Question: I want to redirect the user to another page based on what the user clicks in my search form, which uses ajax to populate from the DB.
How would I make an onclick event which redirects the page to a different one as well as passes an ID parameter?
Currently as soon as you highlight a option from the drop down search menu it sends me to a new page (called some_page.php? with the correct card ID the only thing I want to change is to only send the user there when he clicks on the card.

'''
function display(id)
{
//document.getElementById('text_content').value = word;
document.getElementById('box').style.display = 'none';
document.getElementById('text_content').focus();
window.location.href = "some_page.php?card_id=" + id;
}
'''
## the php
'''
<?php
$mysqli = mysqli_connect('localhost', 'root', '', 'draftdb');
if(mysqli_connect_errno())
{
echo "Connection Failed: " . mysqli_connect_errno();
exit();
}
<?php
$str = $_GET['content'];
if(strlen($str))
{
$sel = mysqli_query($mysqli, "select CARD_NAME, CARD_ID,CARD_TYPE from cards where CARD_NAME like '".trim($str)."%'");
if(mysqli_num_rows($sel))
{
echo "<table border ="0" width="100%">
";
if(mysqli_num_rows($sel))
{
echo "<script language="javascript">box('1');</script>";
while($row = mysqli_fetch_array($sel))
{
$card_info = str_ireplace($str,"<b>".$str."</b>",($row['CARD_NAME']));
$card_type = str_ireplace($str,"<b>".$str."</b>",($row['CARD_TYPE']));
echo "<tr id="word".$row['CARD_ID']."" onmouseover="highlight(1,'".$row['CARD_ID']."');" onmouseout="highlight(0,'".$row['CARD_ID']."');"
onClick="display('".$row['CARD_NAME']."', " . $row['CARD_ID'] . ");" >
<td>".$card_info." ".$card_type."</td>
</tr>
";
}
}
echo "</table>";
}
}
else
{
echo "<script language="javascript">box('0');</script>";
}
'''
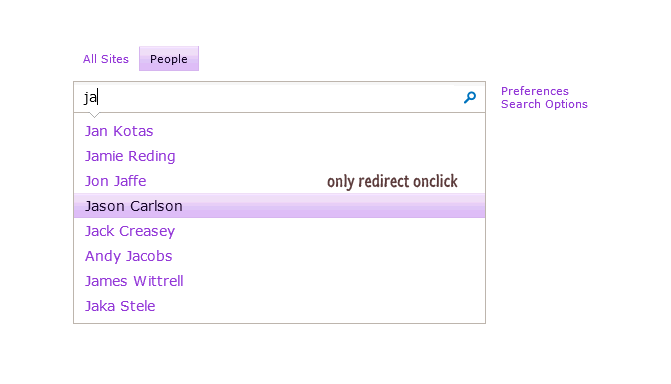
Answer: I would redo the code, and use something like this:
'''
<?php
$mysqli = mysqli_connect('localhost', 'any_user_other_than_root', 'secure_password_here', 'draftdb');
if(!$mysqli)
{
die('Connection Failed: ' . mysqli_connect_errno());
}
$str = $_GET['content'];
if(!empty($str))
{
$str = trim(mysqli_real_escape_string($mysqli, $str));
$sel = mysqli_query($mysqli, "SELECT 'card_name', 'card_id', 'card_type' FROM 'cards' WHERE 'card_name' LIKE '$str%'");
if(mysqli_num_rows($sel) > 0)
{
echo '<form action="some_page.php" method="post">' . PHP_EOL;
echo '<select name="card_id" id="card_id" size="8">' . PHP_EOL;
while($row = mysqli_fetch_array($sel))
{
$card_info = str_ireplace($str, "<strong>$str</strong>", $row['CARD_NAME']);
$card_info = str_ireplace($str, "<strong>$str</strong>", $row['CARD_TYPE']);
echo '<option class="card" value="'. $row['CARD_ID'] . '">';
echo "$card_info $card_type";
echo '</option>' . PHP_EOL;
}
echo '</select>' . PHP_EOL;
echo '</form>' . PHP_EOL;
}
}
?>
'''
'''
<style type="text/css">
.card {
background: #eee
}
.card:hover {
background: #ccc
}
</style>
'''
Of course, CSS would be needed to make it look like you have it at the moment, and some JS may be needed.